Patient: sex M, age 54
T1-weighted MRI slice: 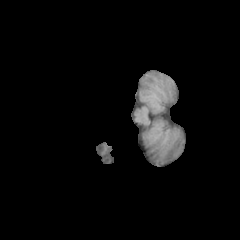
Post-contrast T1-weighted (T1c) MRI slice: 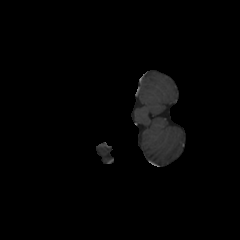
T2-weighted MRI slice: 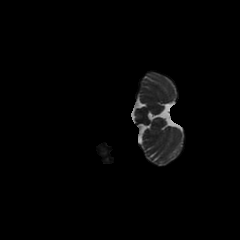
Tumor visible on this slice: no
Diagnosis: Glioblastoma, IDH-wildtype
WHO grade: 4